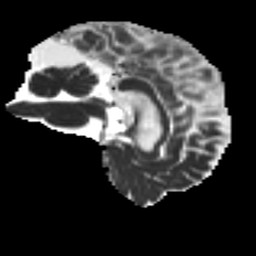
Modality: MD
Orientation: sagittal
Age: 63
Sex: male
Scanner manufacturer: ge
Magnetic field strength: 3 T
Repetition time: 7.8 s
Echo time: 0.0611 s